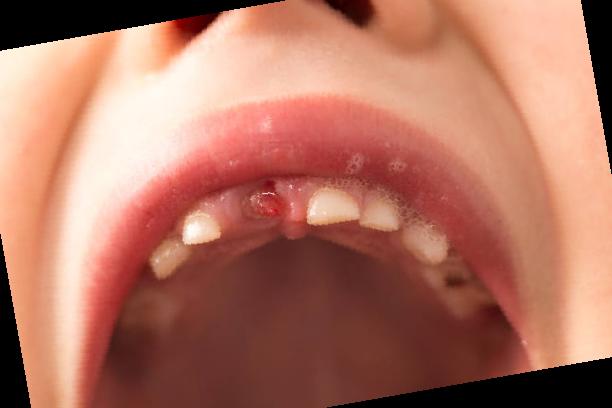
Condition: hypodontia